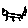
Label: cat